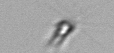
Label: Calciopappus